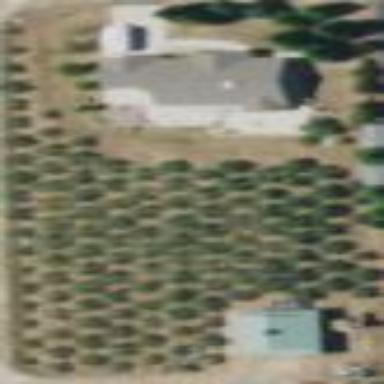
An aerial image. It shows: Orchard filled with olive trees.